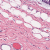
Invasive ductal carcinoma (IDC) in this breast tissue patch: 1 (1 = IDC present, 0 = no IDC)